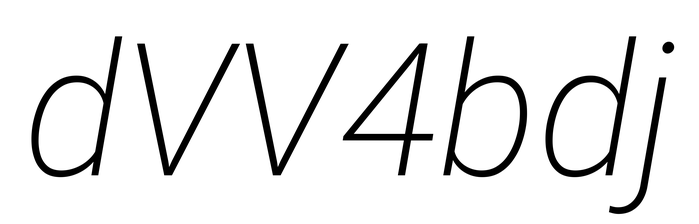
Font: Roboto-Italic_ExtraLight_Italic